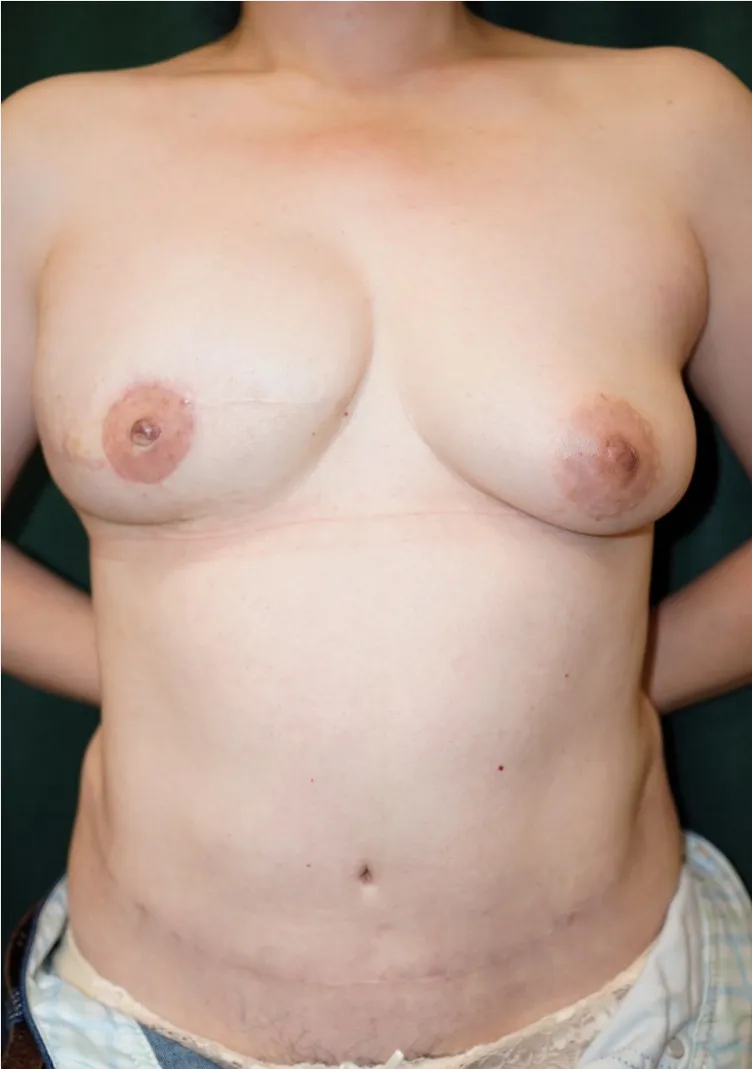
Image obtained one year after the second breast reconstruction using a superior gluteal artery perforator flap.
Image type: medical_photograph (other_medical_photograph)